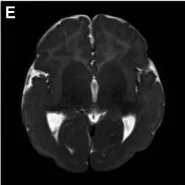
T2-weighted sagittal.
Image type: radiology (mri)